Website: apple-inc
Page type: customer-info-address
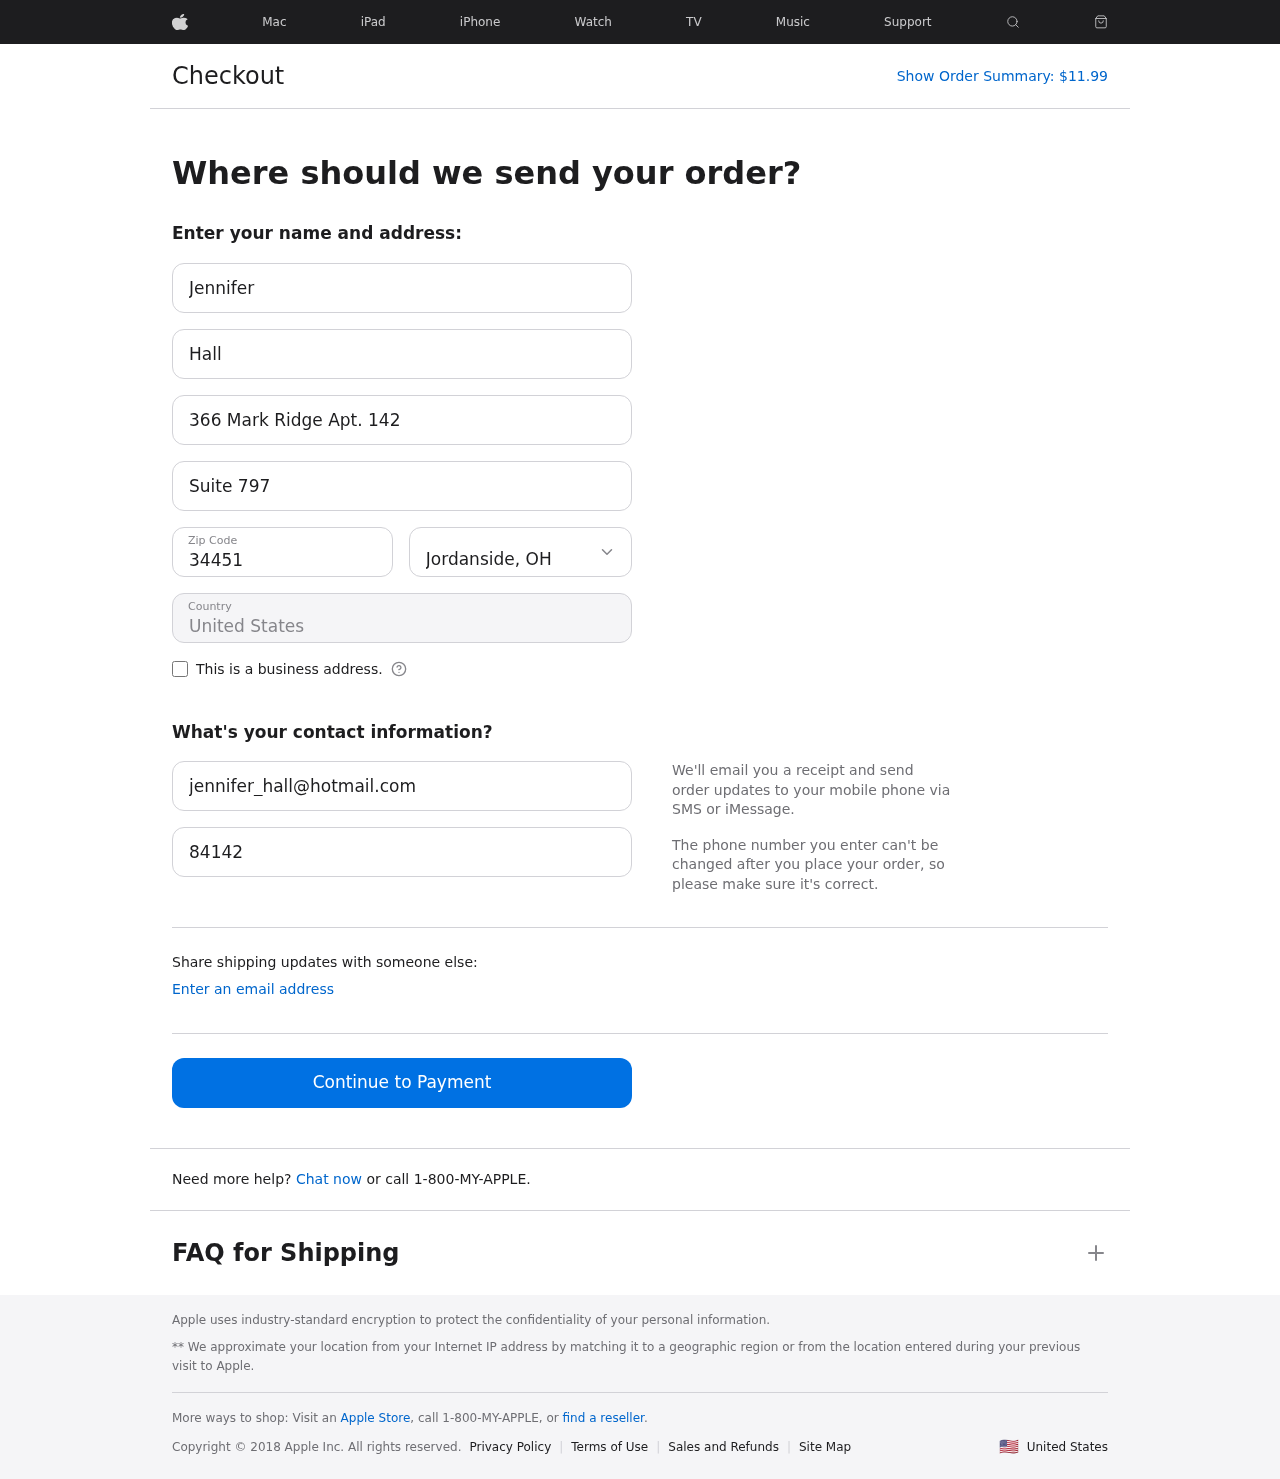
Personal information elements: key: PII_CITY_STATE
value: Jordanside, OH
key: PII_COUNTRY
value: United States
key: PII_EMAIL
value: jennifer_hall@hotmail.com
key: PII_FIRSTNAME
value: Jennifer
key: PII_LASTNAME
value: Hall
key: PII_PHONE
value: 8414200192
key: PII_POSTCODE
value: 34451
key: PII_STREET
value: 366 Mark Ridge Apt. 142
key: PII_STREET2
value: Suite 797
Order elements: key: ORDER_TOTAL
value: $11.99